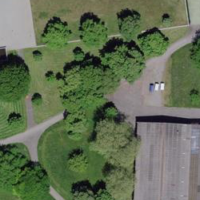
EUNIS habitat code: 55
Species observed at this site:
Phoenicurus ochruros
Picus viridis